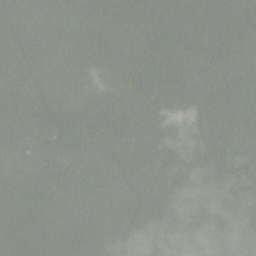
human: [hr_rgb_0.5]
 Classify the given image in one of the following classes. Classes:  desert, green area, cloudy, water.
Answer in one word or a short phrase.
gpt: cloudy